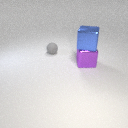
large purple metal cube below large blue metal cube